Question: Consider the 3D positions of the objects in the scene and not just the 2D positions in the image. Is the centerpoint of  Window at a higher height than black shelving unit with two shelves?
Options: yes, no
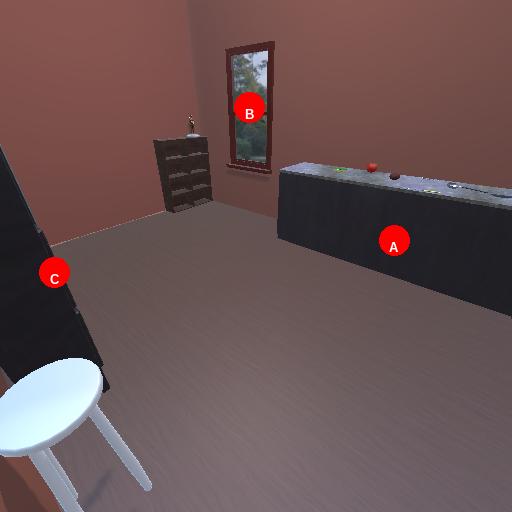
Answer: yes